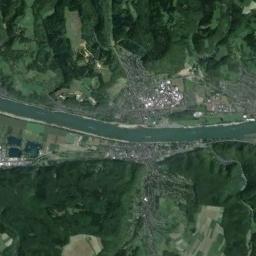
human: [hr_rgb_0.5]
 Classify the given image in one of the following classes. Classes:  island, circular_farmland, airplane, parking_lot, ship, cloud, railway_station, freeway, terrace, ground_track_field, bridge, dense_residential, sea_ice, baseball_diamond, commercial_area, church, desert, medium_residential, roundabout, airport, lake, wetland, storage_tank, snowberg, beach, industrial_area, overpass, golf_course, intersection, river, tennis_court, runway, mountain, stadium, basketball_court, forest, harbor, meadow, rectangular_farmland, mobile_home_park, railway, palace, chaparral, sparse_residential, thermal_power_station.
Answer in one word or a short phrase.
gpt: river